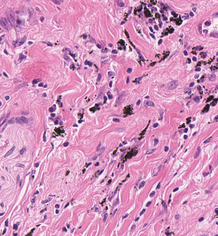
Tumor epithelial tissue: no
Tumor-associated stroma tissue: yes
Normal tissue: no